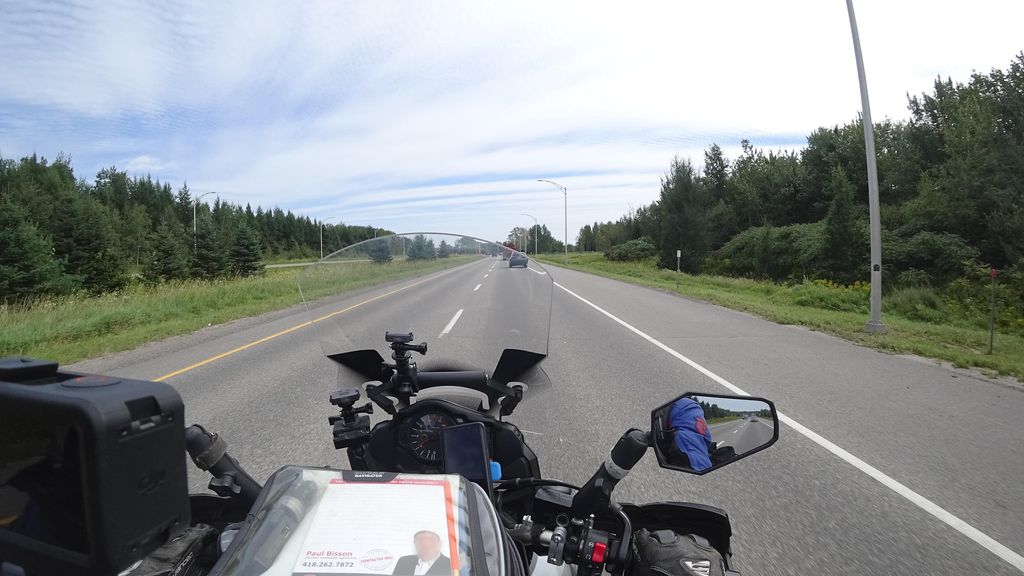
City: quebec_city